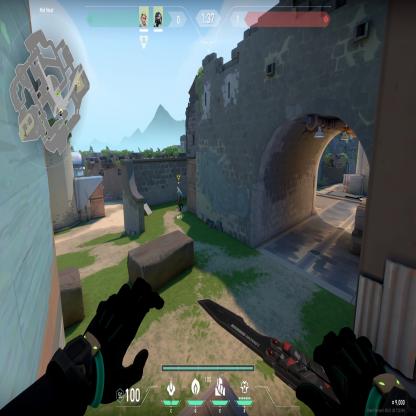
Label: teammate